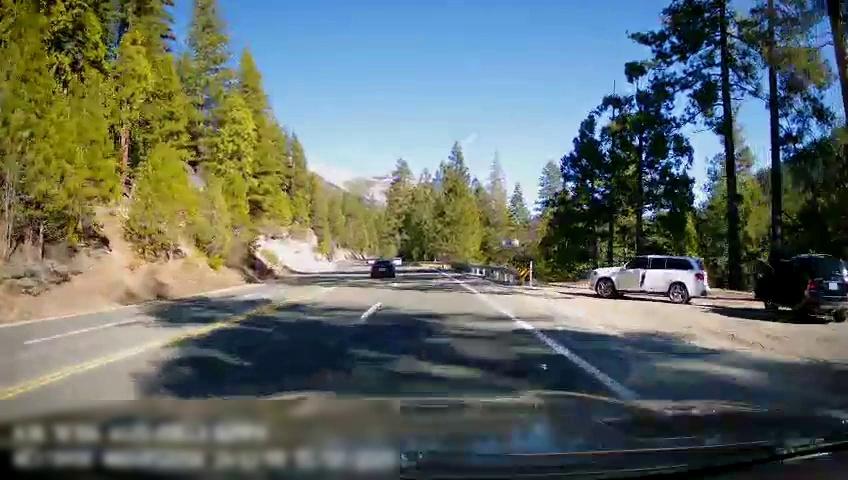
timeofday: Day
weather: Sunny
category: Drivable Space
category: Vehicles | SUV
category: Vehicles | SUV
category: Vehicles | Car
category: Lanes | Current Lane
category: Lanes | Current Lane
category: Lanes | Alternate Lane
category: Lanes | Opposite Lane
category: Lanes | Opposite Lane